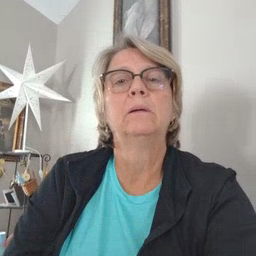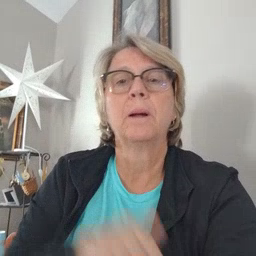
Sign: wait